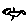
Label: bird